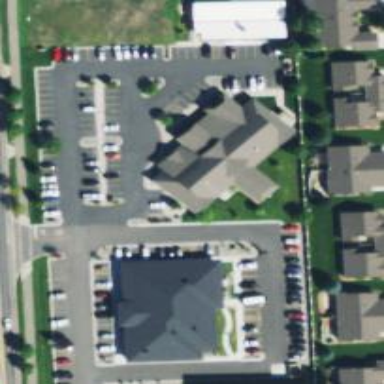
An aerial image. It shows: Healthcare clinic.